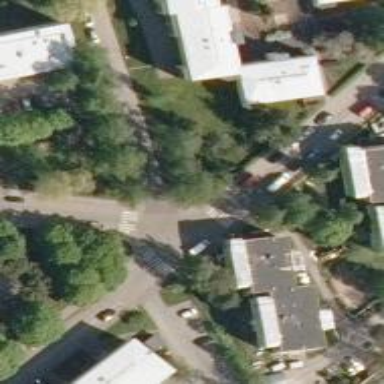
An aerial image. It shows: Marked road crossing.